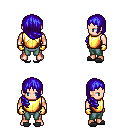
a pixel art fantasy rpg character, male body template, human, light skin, gold chest armor, teal pants, blue right-swept hairstyle, gold gloves, gray slippers, four views (front, back, left, right), 2x2 character sprite sheet, small pixel art, hard edges, no anti-aliasing